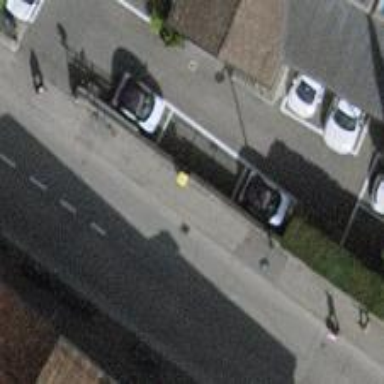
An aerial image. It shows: Post box is visible.